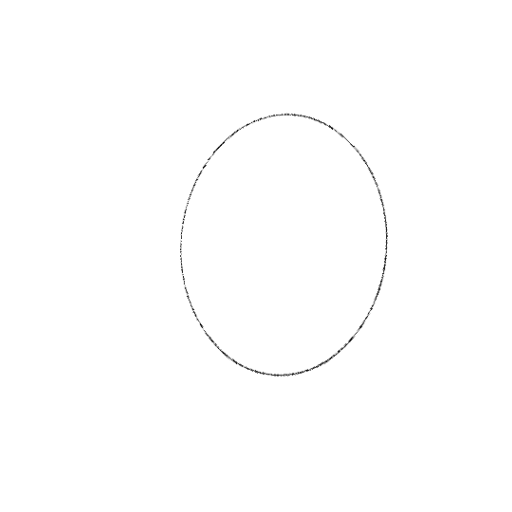
Crossing number: 0